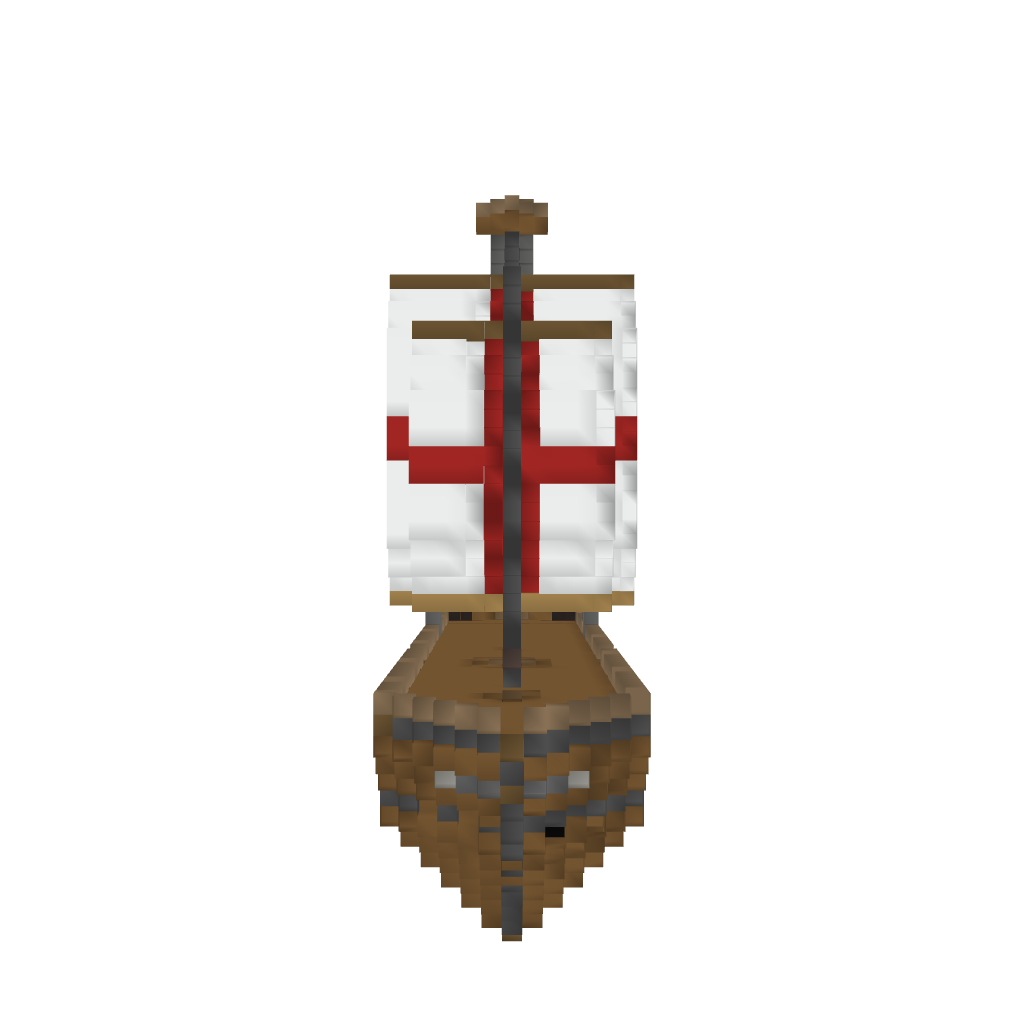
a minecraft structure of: HMS Spirit of Fire